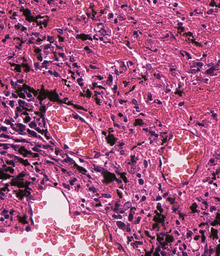
Tumor epithelial tissue: no
Tumor-associated stroma tissue: yes
Normal tissue: no